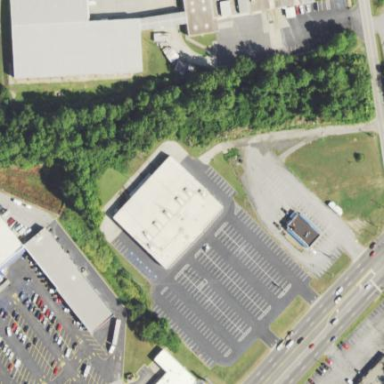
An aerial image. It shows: Building with bowling alley inside.